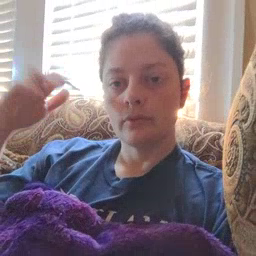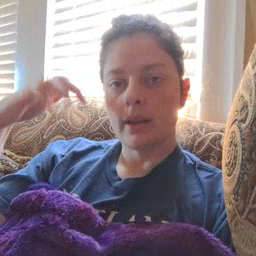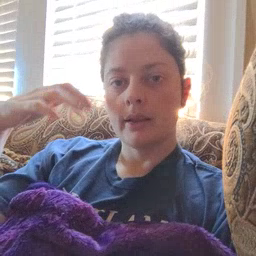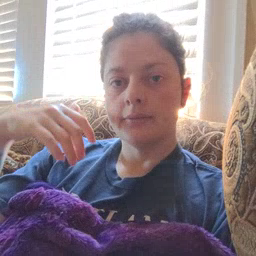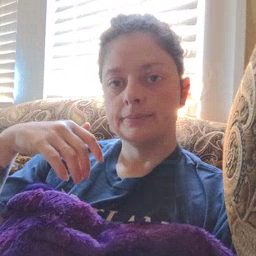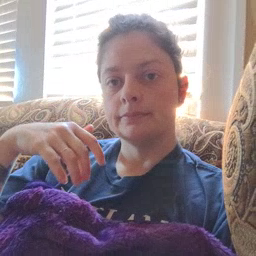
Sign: rain